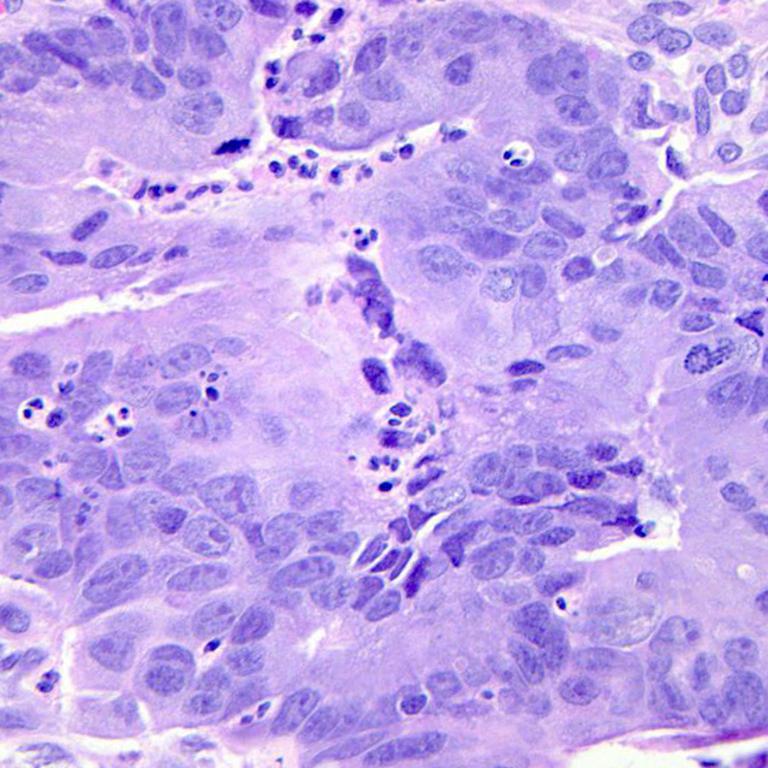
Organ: colon
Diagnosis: adenocarcinomas